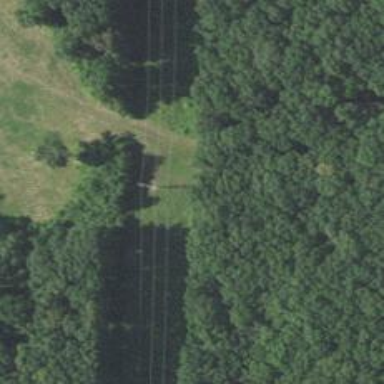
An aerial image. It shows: H-frame power tower with distinctive design.